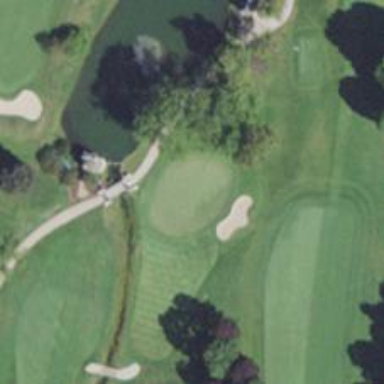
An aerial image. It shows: Golf hole.